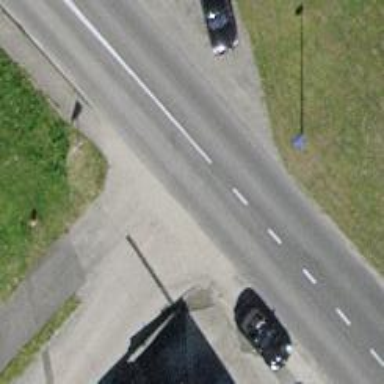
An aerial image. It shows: Road with sidewalk available for pedestrians.